Field crop: maize
Growth stage: 2
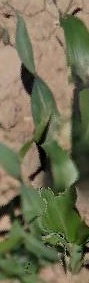
Species: maize